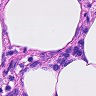
Metastatic tissue present: no